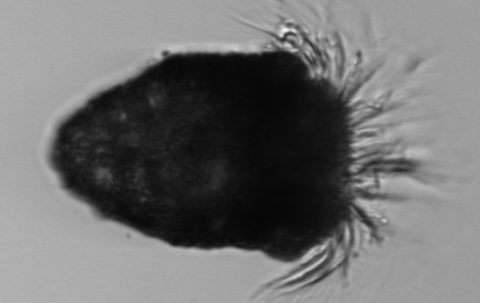
Label: Stenosemella_morphotype1